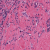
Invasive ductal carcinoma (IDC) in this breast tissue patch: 1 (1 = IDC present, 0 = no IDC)